Question: I have a 'DataGrid' that has an 'ObservableCollection' of type 'Tennant' (excuse the spelling please, I'll fix it eventually) as its 'ItemsSource'. The 'Tennant' class is made up of a Name, Email, Phone number, and Occupation. In the DataGrid however, I have a group of all of the Tennants in the program with only their name, a check box to show whether they live or have ever lived in the current 'Property' being edited, and also a Radio Button that shows whether it is the current 'Tennant' of the 'Property'. Here is a screen shot:

My problem is at the Lived Here column. That isn't bound to any part of the 'Tennant' or 'Property' classes. It instead has two events (Checked and Unchecked) that essentially add it to the Current Property. Here's one of them. The other one is pretty much identical except it's remove instead of add. (Plus I made my own 'DataGridColumnTemplate' because the CheckBox one doesn't have those events...)
'''
private void livedHereCheck_Checked(object sender, RoutedEventArgs e)
{
CheckBox chkd = (sender as CheckBox);
Tennant cur = (chkd.DataContext as Tennant);
CurrentProperty.addTennant(cur);
}
'''
So that works (although there is most definitely a better way of doing that I'm quite sure). The real problem arises when I first open the window, I need to set some of the lived here CheckBoxes to be set already because they're already in the 'CurrentProperty.tennants' Property (excuse the fact that it's lowercase. Still getting the hang of wpf and c# standards etc.)
Currently I have this:
'''
private void Window_Initialized(object sender, EventArgs e)
{
var iSource = tennantsGrid.ItemsSource;
foreach (Tennant cur in iSource)
{
var row = tennantsGrid.ItemContainerGenerator.ContainerFromItem(cur);
if (row != null)
{
if (CurrentProperty.hasTennant(cur))
{
// Something here... Not sure yet how to actually check the box but that goes here.
}
}
}
}
'''
So that's what I need help with. How do I do that on window initialize or is it better to do it somewhere else to avoid confusion? Is there a better way of doing everything I'm trying? Do you need any more code to help answer? Thank you!
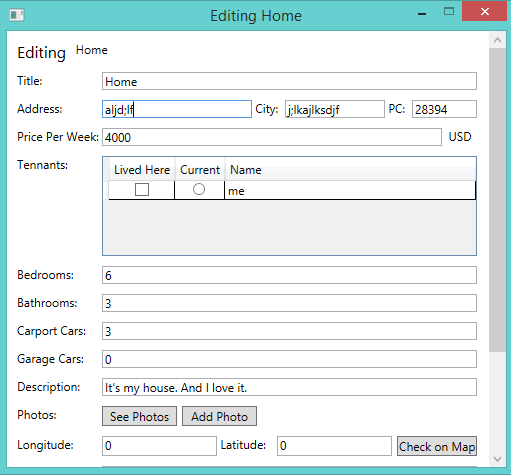
Answer: So we will be doing it more WPF approach
Start with defining a converter class
'''
class HasTennantConverter : IMultiValueConverter
{
public object Convert(object[] values, Type targetType, object parameter, System.Globalization.CultureInfo culture)
{
Tennant tennant = values[0] as Tennant;
Property property = values[1] as Property;
return property.hasTennant(tennant);
}
public object[] ConvertBack(object value, Type[] targetTypes, object parameter, System.Globalization.CultureInfo culture)
{
throw new NotImplementedException();
}
}
'''
then in your XAML add this converter to your resources
'''
<l:HasTennantConverter x:Key="HasTennantConverter"/>
'''
and this binding to your CheckBox in the row Style or Template
I've used Window as my relative source to retrieve the CurrentProperty, you may choose appropriate binding to retrieve the same.
'''
<CheckBox>
<CheckBox.IsChecked>
<MultiBinding Converter="{StaticResource HasTennantConverter}" Mode="OneWay">
<Binding />
<Binding Path="DataContext.CurrentProperty" RelativeSource="{RelativeSource Mode=FindAncestor, AncestorType=Window}"/>
</MultiBinding>
</CheckBox.IsChecked>
</CheckBox>
'''
this mutlibinding will send Tennant and CurrentProperty to the converter and the logic will be checked in the converter and will return true or false based on your logic which will either check or uncheck the CheckBox.